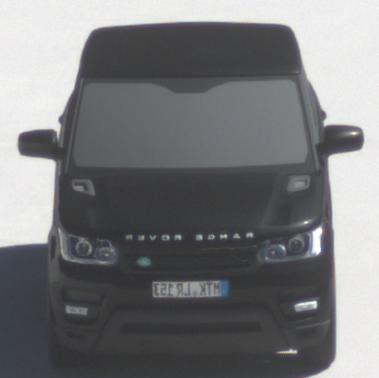
Make: Land Rover
Model: Range Rover Sport 5.0 V8 SC
Detailed model: Range Rover Sport (II)
Model produced from: 2013/09
Model produced until: 2015/07
Doors: 5
Color: black
Road condition: dry road
Daytime: morning or afternoon
Contrast: high contrast